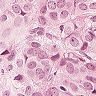
Metastatic tissue present: yes